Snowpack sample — Snodgrass Mountain, Crested Butte, Colorado (2/4/25, 12:06 PM MST)
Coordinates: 38.923, -106.968
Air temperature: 35 °F
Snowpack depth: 80 cm
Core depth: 60 cm
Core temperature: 32 °F
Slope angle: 14°, slope face: 78°
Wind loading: low
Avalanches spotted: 0
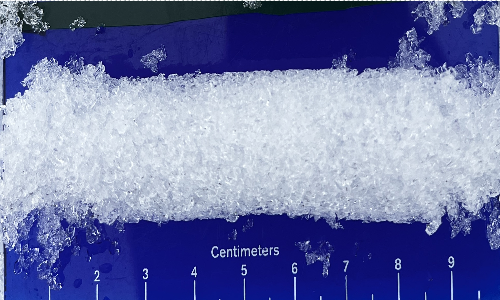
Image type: core
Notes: No avalanches nearby, unusually warm weather for the last month reported by residents, Collected 25 yards from treeline